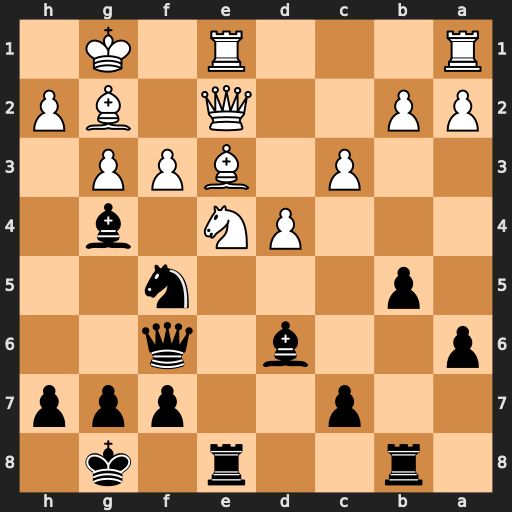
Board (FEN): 1r2r1k1/2p2ppp/p2b1q2/1p3n2/3PN1b1/2P1BPP1/PP2Q1BP/R3R1K1
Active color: b
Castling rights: -
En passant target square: -
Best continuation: Rxe4 fxg4 Rxe3